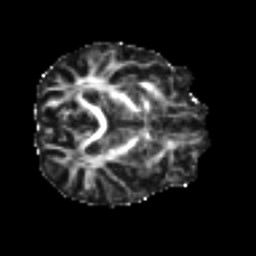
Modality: FA
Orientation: axial
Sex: male
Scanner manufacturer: ge
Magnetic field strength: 3 T
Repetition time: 7 s
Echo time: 0.0808 s